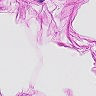
Metastatic tissue present: no